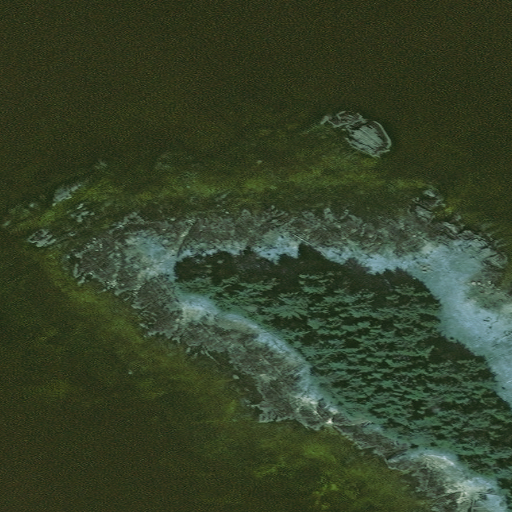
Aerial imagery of cape in Alaska named Bill Point containing only unknown